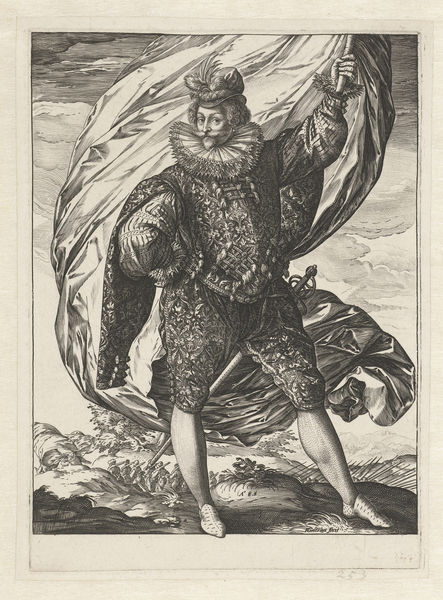
Titel: Vaandrig
Künstler: Hendrick Goltzius
Standort: Amsterdam
Institution: Rijksmuseum
Schlagwörter: folds, hat, king, sword, arm, collar, hair, lace, nose, portrait, flowers, pattern, print, feather, hand, clouds, man, sky, head, landscape, costume, eyes, male, suit, mouth, beard, french, curls, flag, arms, cape, pose, ground, pants, shoes, engraving, legs, war, cloth, figure, stick, standing, mustache, moustache, weapon, ruffle, ruff, standard, wealthy, victory, hose, brows, standard bearer, billowing, explorer, had, pantaloons, embroided, contrapasto, bloomers, embroideries, high power, contrpasco